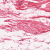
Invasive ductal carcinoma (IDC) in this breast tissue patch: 0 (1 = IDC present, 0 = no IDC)